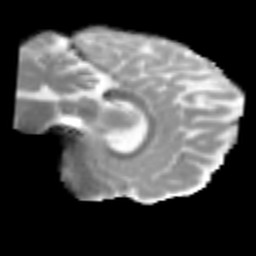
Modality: MD
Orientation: sagittal
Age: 22
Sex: female
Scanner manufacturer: siemens
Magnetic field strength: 3 T
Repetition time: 2.3 s
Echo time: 0.085 s